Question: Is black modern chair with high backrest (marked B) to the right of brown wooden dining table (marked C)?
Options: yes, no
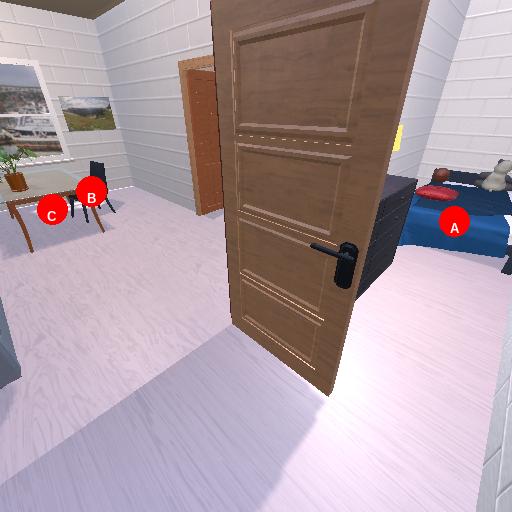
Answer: yes